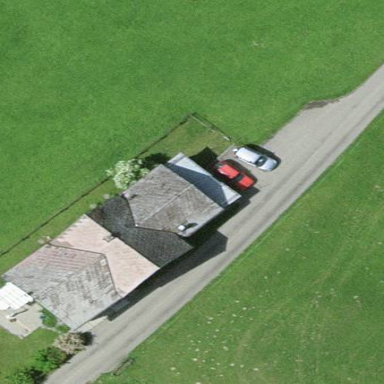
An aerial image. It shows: Detached building with gabled roof.